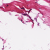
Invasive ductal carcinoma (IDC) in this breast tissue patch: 0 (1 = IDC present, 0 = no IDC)